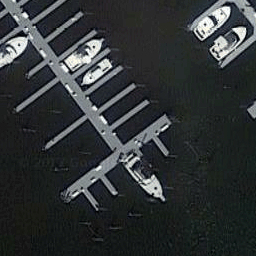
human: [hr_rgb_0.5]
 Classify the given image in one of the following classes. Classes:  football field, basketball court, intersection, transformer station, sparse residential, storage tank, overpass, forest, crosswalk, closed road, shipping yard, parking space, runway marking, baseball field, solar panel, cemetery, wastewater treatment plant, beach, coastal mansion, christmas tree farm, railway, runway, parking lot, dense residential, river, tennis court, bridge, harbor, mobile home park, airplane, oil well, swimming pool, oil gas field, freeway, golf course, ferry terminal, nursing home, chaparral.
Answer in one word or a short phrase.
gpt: harbor